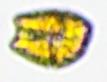
Label: Akashiwo